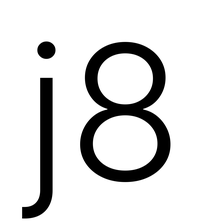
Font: Inter_Light